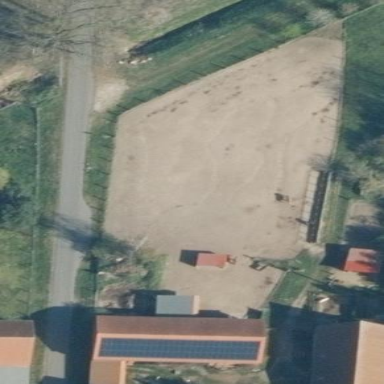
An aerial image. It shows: Sandy area designated for equestrian sport and horse riding leisure.